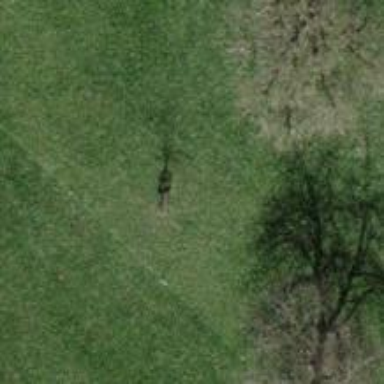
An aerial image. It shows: Row of trees in natural setting.